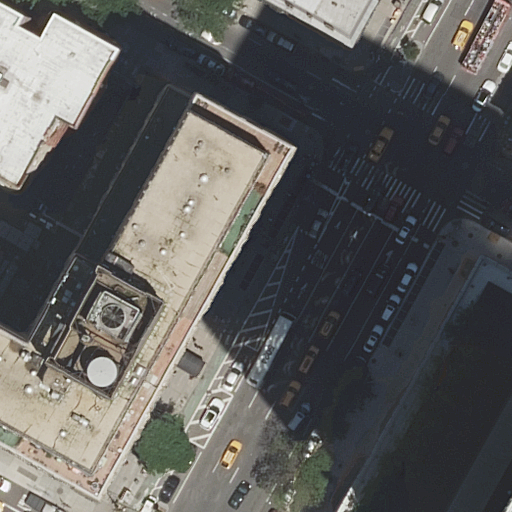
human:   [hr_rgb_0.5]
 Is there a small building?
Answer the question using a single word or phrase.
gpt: yes

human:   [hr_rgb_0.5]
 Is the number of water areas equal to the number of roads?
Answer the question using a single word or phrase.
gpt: no

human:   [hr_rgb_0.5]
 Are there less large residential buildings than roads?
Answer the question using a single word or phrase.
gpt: yes

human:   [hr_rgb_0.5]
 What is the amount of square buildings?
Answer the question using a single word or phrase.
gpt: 0

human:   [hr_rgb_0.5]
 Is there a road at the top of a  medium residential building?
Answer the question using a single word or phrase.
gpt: yes

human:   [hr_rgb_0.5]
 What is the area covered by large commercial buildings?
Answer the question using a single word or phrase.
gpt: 0m2

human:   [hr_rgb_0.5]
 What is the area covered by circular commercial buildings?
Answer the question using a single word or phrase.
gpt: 0m2

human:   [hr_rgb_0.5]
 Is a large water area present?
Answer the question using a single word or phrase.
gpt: no

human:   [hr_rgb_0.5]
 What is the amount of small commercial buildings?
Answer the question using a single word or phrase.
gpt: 0

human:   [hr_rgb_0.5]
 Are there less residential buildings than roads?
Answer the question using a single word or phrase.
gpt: yes

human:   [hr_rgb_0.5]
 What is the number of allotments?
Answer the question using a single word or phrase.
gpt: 0

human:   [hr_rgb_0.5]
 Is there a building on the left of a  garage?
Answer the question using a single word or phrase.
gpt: no

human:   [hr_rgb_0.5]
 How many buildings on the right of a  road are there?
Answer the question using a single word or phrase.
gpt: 3

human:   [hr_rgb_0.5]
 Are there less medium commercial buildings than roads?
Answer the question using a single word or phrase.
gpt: yes

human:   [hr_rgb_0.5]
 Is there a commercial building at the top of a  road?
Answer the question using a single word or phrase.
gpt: no

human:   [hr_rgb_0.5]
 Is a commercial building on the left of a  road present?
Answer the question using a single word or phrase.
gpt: no

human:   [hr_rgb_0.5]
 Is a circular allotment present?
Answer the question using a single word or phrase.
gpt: no

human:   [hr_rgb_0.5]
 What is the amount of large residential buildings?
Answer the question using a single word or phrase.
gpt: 2

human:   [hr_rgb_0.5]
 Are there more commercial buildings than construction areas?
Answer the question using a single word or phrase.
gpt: no

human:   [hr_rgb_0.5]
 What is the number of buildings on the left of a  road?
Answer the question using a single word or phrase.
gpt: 4

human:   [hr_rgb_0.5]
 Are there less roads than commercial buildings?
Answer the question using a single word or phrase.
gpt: no

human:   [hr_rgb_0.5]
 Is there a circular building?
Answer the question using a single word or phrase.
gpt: no

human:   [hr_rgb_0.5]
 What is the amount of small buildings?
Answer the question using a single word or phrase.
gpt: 1

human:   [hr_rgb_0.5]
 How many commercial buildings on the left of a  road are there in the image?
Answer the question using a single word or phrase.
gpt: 0

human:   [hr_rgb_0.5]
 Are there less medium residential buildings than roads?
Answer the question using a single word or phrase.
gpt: yes

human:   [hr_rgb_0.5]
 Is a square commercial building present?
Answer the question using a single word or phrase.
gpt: no

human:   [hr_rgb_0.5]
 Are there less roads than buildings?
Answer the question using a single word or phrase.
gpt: no

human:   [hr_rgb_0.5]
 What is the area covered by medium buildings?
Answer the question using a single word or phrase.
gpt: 549m2

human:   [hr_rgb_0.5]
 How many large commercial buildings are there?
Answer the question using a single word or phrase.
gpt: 0

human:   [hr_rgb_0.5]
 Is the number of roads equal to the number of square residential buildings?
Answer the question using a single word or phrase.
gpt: no

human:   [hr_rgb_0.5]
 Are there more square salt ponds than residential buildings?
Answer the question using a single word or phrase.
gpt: no

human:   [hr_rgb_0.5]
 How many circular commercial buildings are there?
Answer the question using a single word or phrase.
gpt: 0

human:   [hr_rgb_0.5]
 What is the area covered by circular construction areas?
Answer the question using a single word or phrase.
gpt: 0m2

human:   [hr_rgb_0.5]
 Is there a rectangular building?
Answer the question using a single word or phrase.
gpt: yes

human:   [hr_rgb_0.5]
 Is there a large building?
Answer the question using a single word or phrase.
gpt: yes

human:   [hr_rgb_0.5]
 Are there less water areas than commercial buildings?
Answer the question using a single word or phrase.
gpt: no